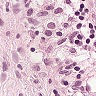
Metastatic tissue present: no